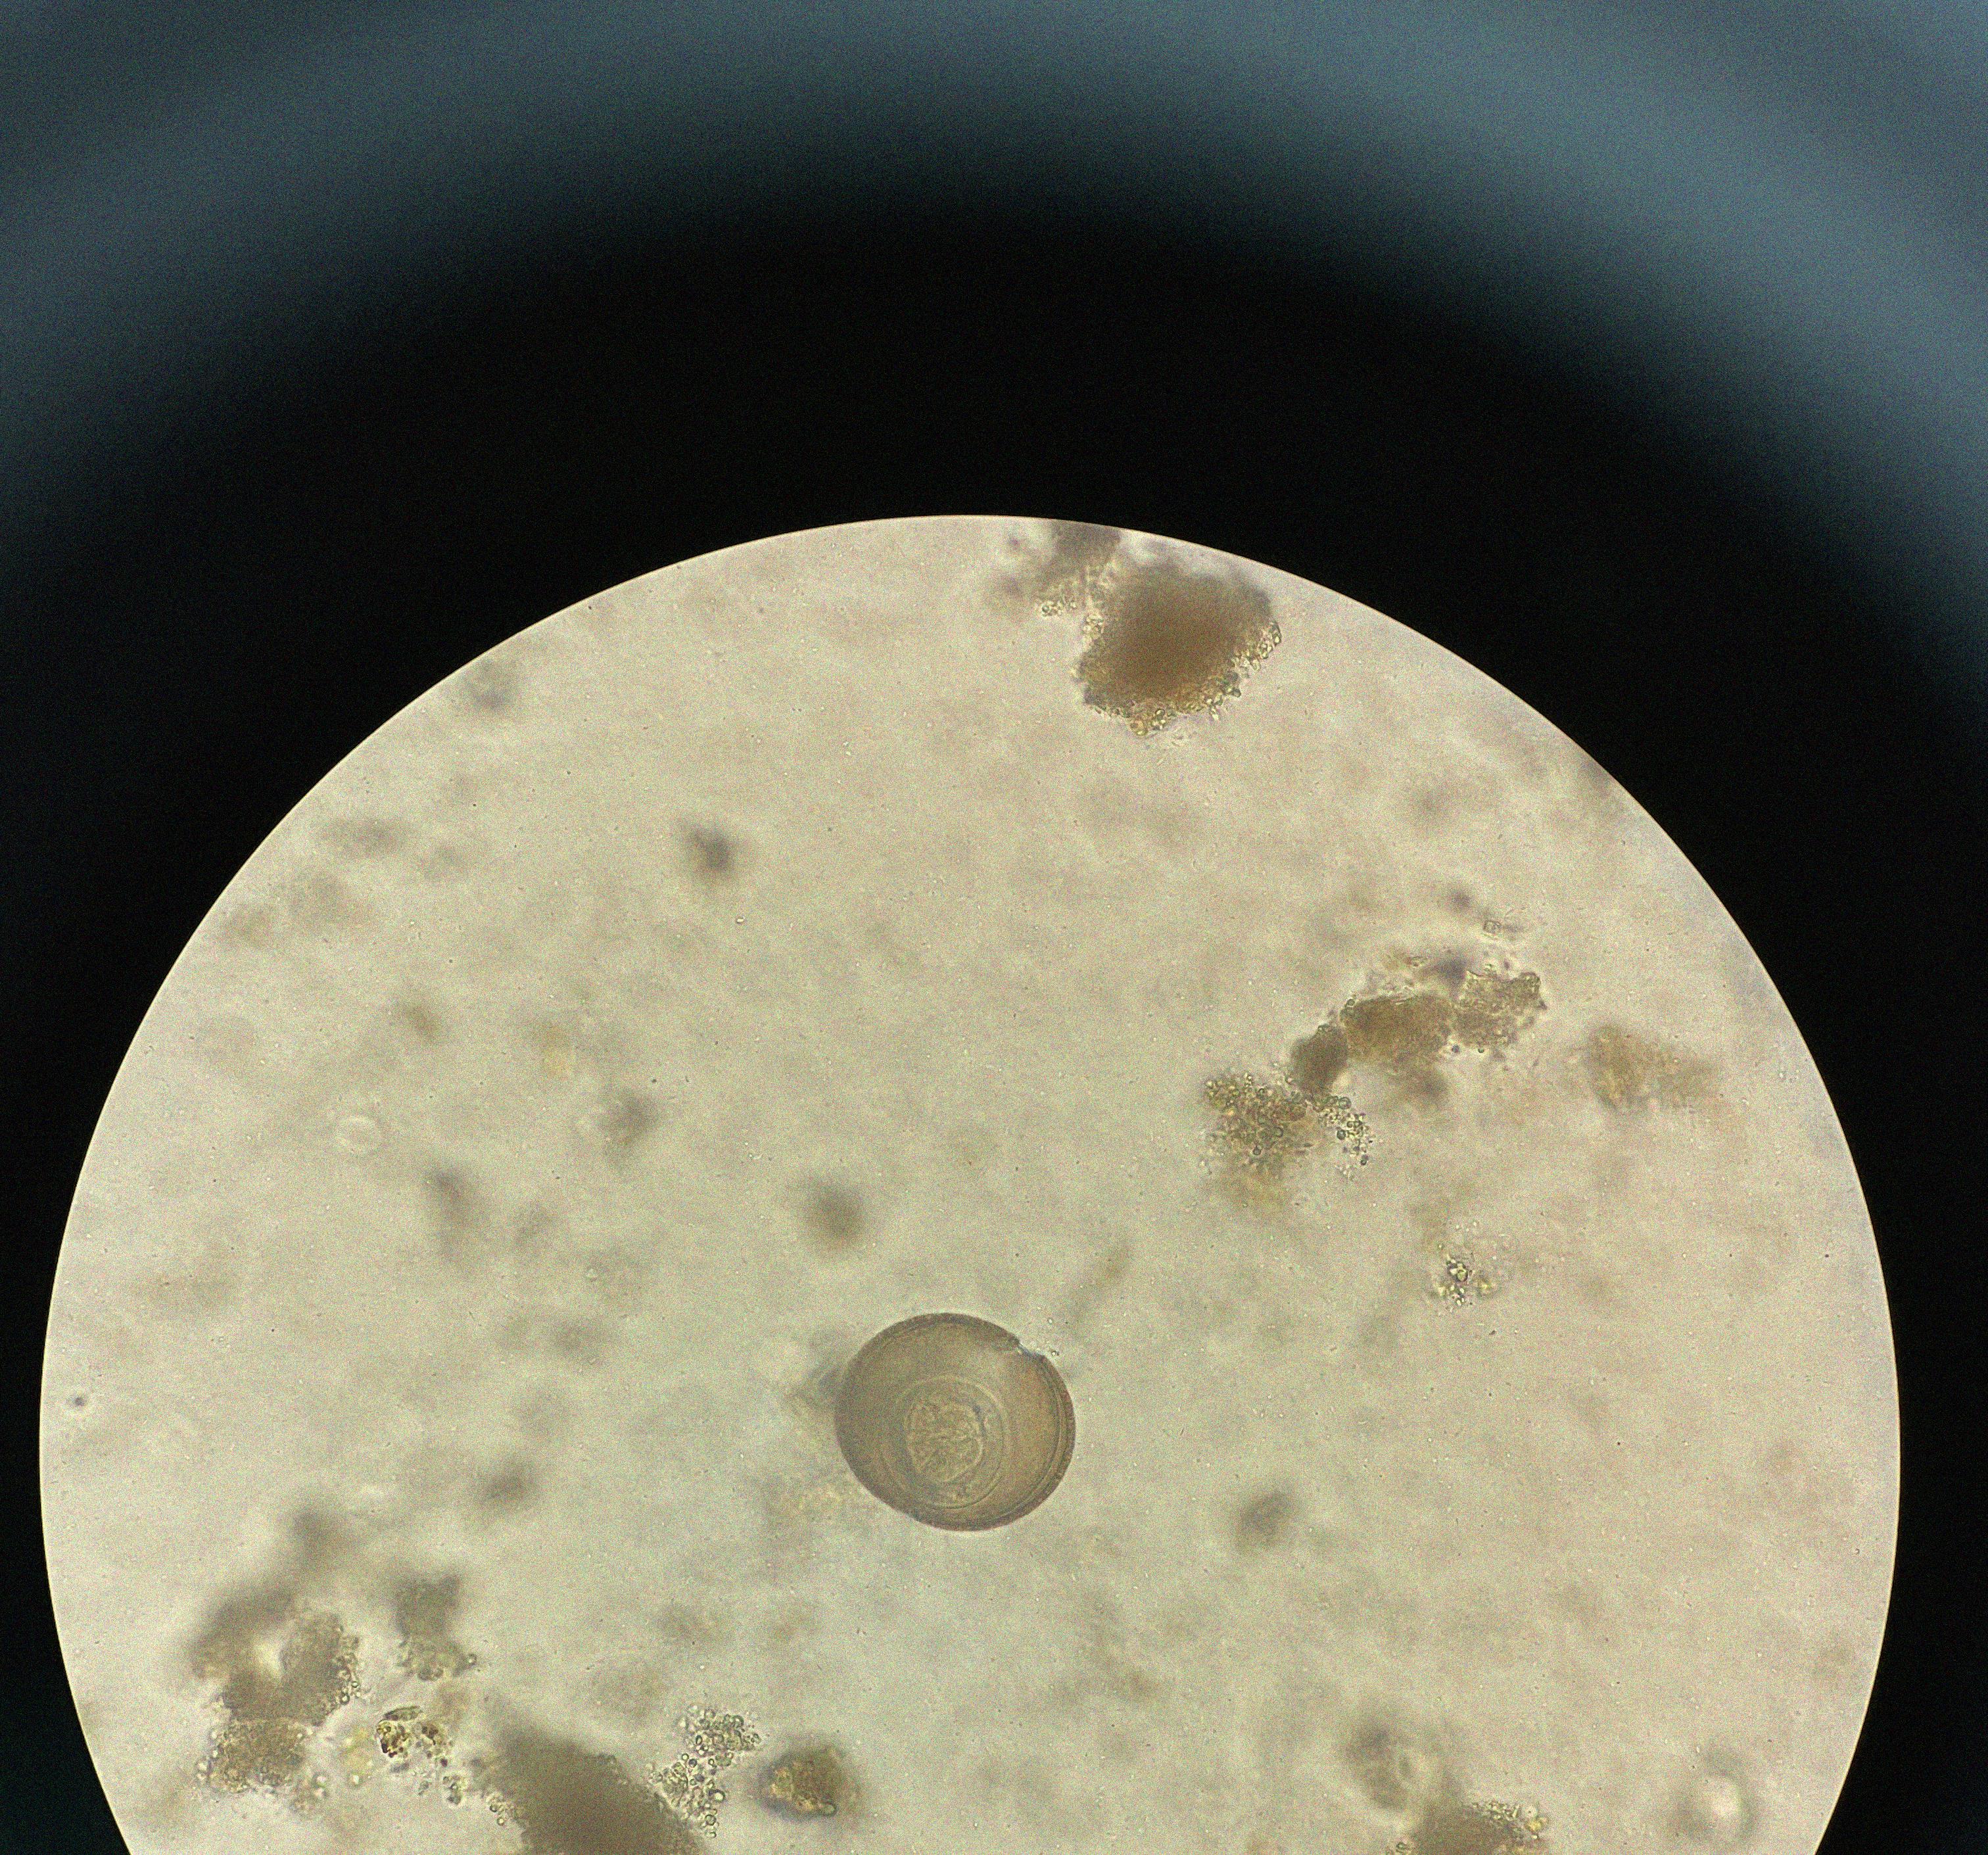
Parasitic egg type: Hymenolepis diminuta